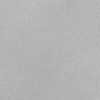
Atmospheric dust classification: dusty